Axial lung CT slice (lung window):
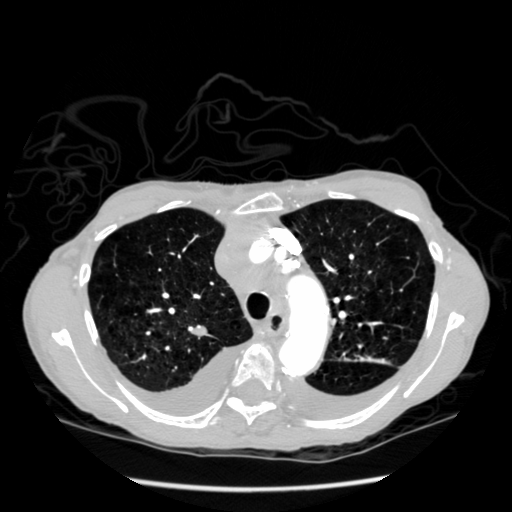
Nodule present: yes
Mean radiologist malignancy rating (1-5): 3